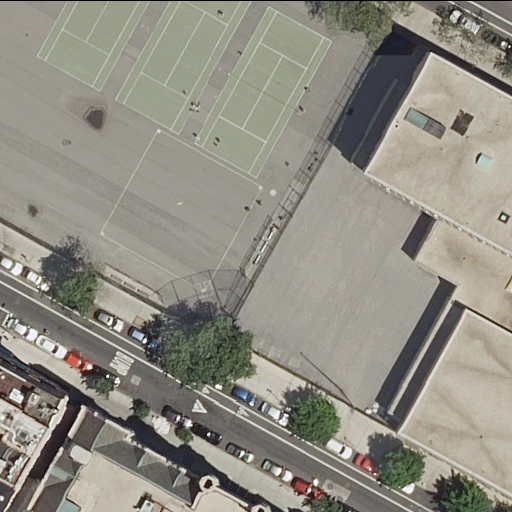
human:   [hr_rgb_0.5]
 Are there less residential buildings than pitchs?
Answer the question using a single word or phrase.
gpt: no

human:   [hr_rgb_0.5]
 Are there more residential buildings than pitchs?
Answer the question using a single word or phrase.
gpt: yes

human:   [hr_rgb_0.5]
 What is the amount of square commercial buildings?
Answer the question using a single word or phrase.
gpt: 0

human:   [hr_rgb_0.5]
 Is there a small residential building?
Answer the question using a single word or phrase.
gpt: no

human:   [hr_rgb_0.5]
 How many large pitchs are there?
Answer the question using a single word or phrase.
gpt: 1

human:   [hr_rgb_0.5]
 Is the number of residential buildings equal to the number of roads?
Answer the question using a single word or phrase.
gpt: yes

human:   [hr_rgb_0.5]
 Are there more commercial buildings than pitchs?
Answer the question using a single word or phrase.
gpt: no

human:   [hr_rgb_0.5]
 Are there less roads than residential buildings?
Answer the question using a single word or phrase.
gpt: no

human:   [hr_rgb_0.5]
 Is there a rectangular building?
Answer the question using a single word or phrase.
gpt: yes

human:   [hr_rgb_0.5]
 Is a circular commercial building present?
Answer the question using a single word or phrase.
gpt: no

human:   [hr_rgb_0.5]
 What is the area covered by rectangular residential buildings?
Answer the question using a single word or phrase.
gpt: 620m2

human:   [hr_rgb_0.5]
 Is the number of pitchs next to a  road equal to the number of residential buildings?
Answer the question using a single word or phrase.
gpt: no

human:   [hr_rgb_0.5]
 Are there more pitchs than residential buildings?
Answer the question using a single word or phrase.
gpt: no

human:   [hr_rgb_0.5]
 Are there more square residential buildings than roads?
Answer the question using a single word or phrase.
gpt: no

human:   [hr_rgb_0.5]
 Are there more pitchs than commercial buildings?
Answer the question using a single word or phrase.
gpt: yes

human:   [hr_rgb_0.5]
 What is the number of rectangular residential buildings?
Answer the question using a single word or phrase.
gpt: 1

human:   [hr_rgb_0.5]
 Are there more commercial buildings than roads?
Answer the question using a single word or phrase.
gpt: no

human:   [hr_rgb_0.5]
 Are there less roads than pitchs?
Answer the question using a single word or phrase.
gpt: no

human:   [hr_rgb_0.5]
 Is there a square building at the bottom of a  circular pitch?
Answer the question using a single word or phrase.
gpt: no

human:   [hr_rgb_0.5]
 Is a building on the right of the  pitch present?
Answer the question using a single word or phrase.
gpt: yes

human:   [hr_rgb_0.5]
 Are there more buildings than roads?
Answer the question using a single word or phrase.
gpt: yes

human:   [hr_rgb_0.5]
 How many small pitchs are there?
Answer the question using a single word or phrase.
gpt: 0

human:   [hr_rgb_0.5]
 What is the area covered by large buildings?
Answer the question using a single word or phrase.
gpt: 2708m2

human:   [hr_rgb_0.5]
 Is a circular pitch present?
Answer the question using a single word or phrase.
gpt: no

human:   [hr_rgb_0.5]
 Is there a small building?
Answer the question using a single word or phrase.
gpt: no

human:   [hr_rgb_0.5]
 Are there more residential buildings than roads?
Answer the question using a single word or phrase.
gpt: no

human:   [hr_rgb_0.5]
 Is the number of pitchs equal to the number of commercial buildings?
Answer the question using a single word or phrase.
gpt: no

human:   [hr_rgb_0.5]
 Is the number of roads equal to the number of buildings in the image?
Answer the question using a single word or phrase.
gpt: no

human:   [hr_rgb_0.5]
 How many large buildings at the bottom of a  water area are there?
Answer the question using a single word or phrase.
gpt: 0

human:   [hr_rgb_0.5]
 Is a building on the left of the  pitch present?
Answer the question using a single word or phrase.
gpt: no

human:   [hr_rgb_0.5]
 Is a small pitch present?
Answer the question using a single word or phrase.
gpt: no

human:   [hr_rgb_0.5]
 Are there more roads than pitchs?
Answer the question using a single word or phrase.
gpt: yes

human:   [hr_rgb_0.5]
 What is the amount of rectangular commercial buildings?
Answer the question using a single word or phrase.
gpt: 0

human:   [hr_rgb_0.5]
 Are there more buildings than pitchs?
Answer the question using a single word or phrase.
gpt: yes

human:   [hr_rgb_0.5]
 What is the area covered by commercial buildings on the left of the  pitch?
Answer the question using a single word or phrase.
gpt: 0m2

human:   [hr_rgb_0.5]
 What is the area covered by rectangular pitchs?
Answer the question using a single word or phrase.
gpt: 861m2